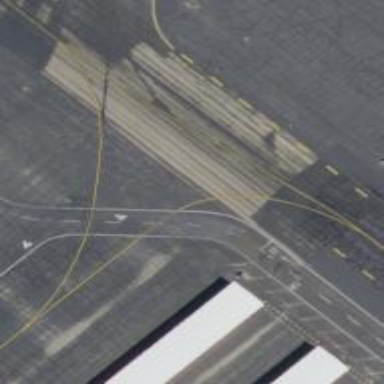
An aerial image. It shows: View of taxiway at the airport.